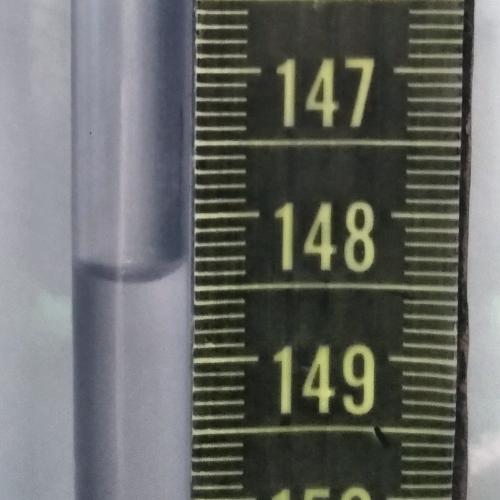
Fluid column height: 148.4 cm